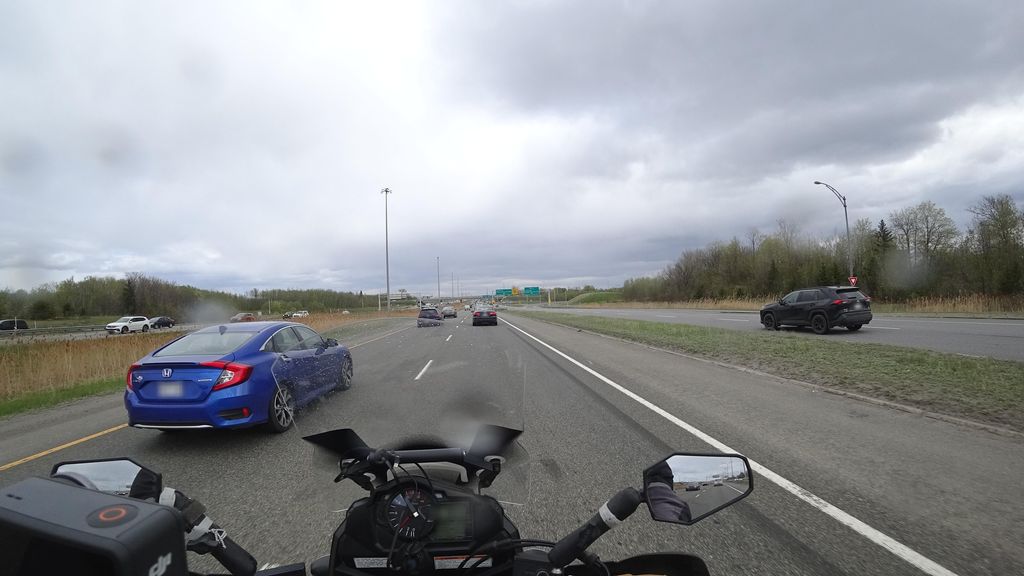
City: quebec_city